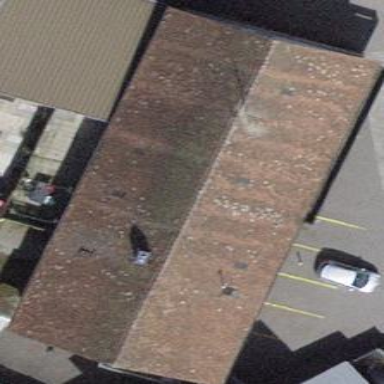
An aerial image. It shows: Building that houses car repair shop.